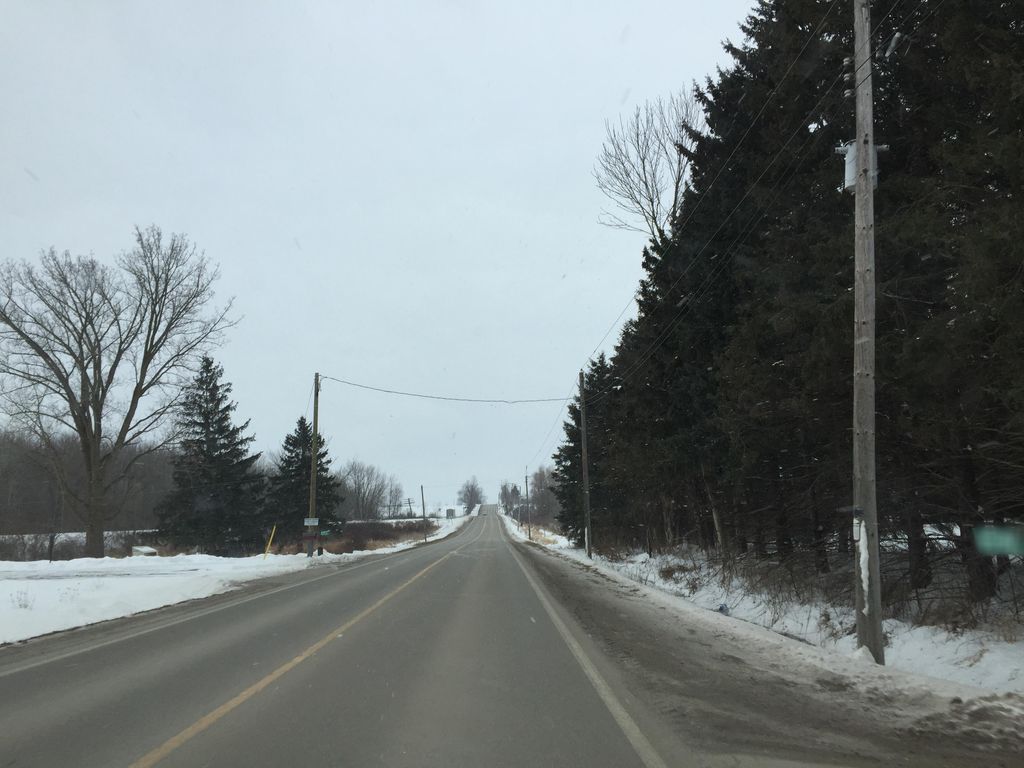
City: kitchener-waterloo